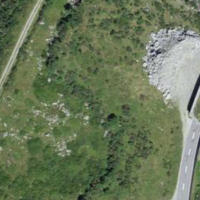
EUNIS habitat code: 31
Species observed at this site:
Alnus alnobetula